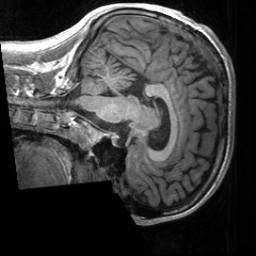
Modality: T1w
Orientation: sagittal
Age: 26
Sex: male
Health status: healthy
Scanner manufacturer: siemens
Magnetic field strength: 3 T
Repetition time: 2 s
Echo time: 0.00232 s